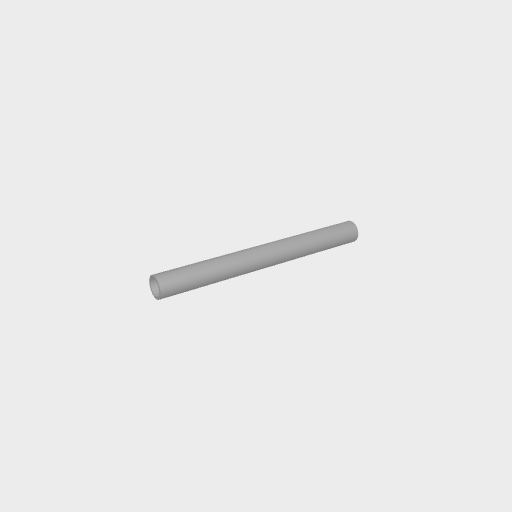
Part: AluminumTube8ID10OD100